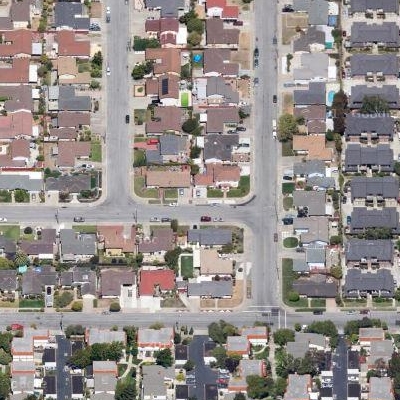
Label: fResident